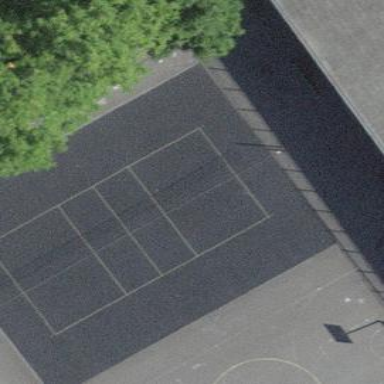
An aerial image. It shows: Multi-sport pitch with asphalt surface.